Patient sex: M
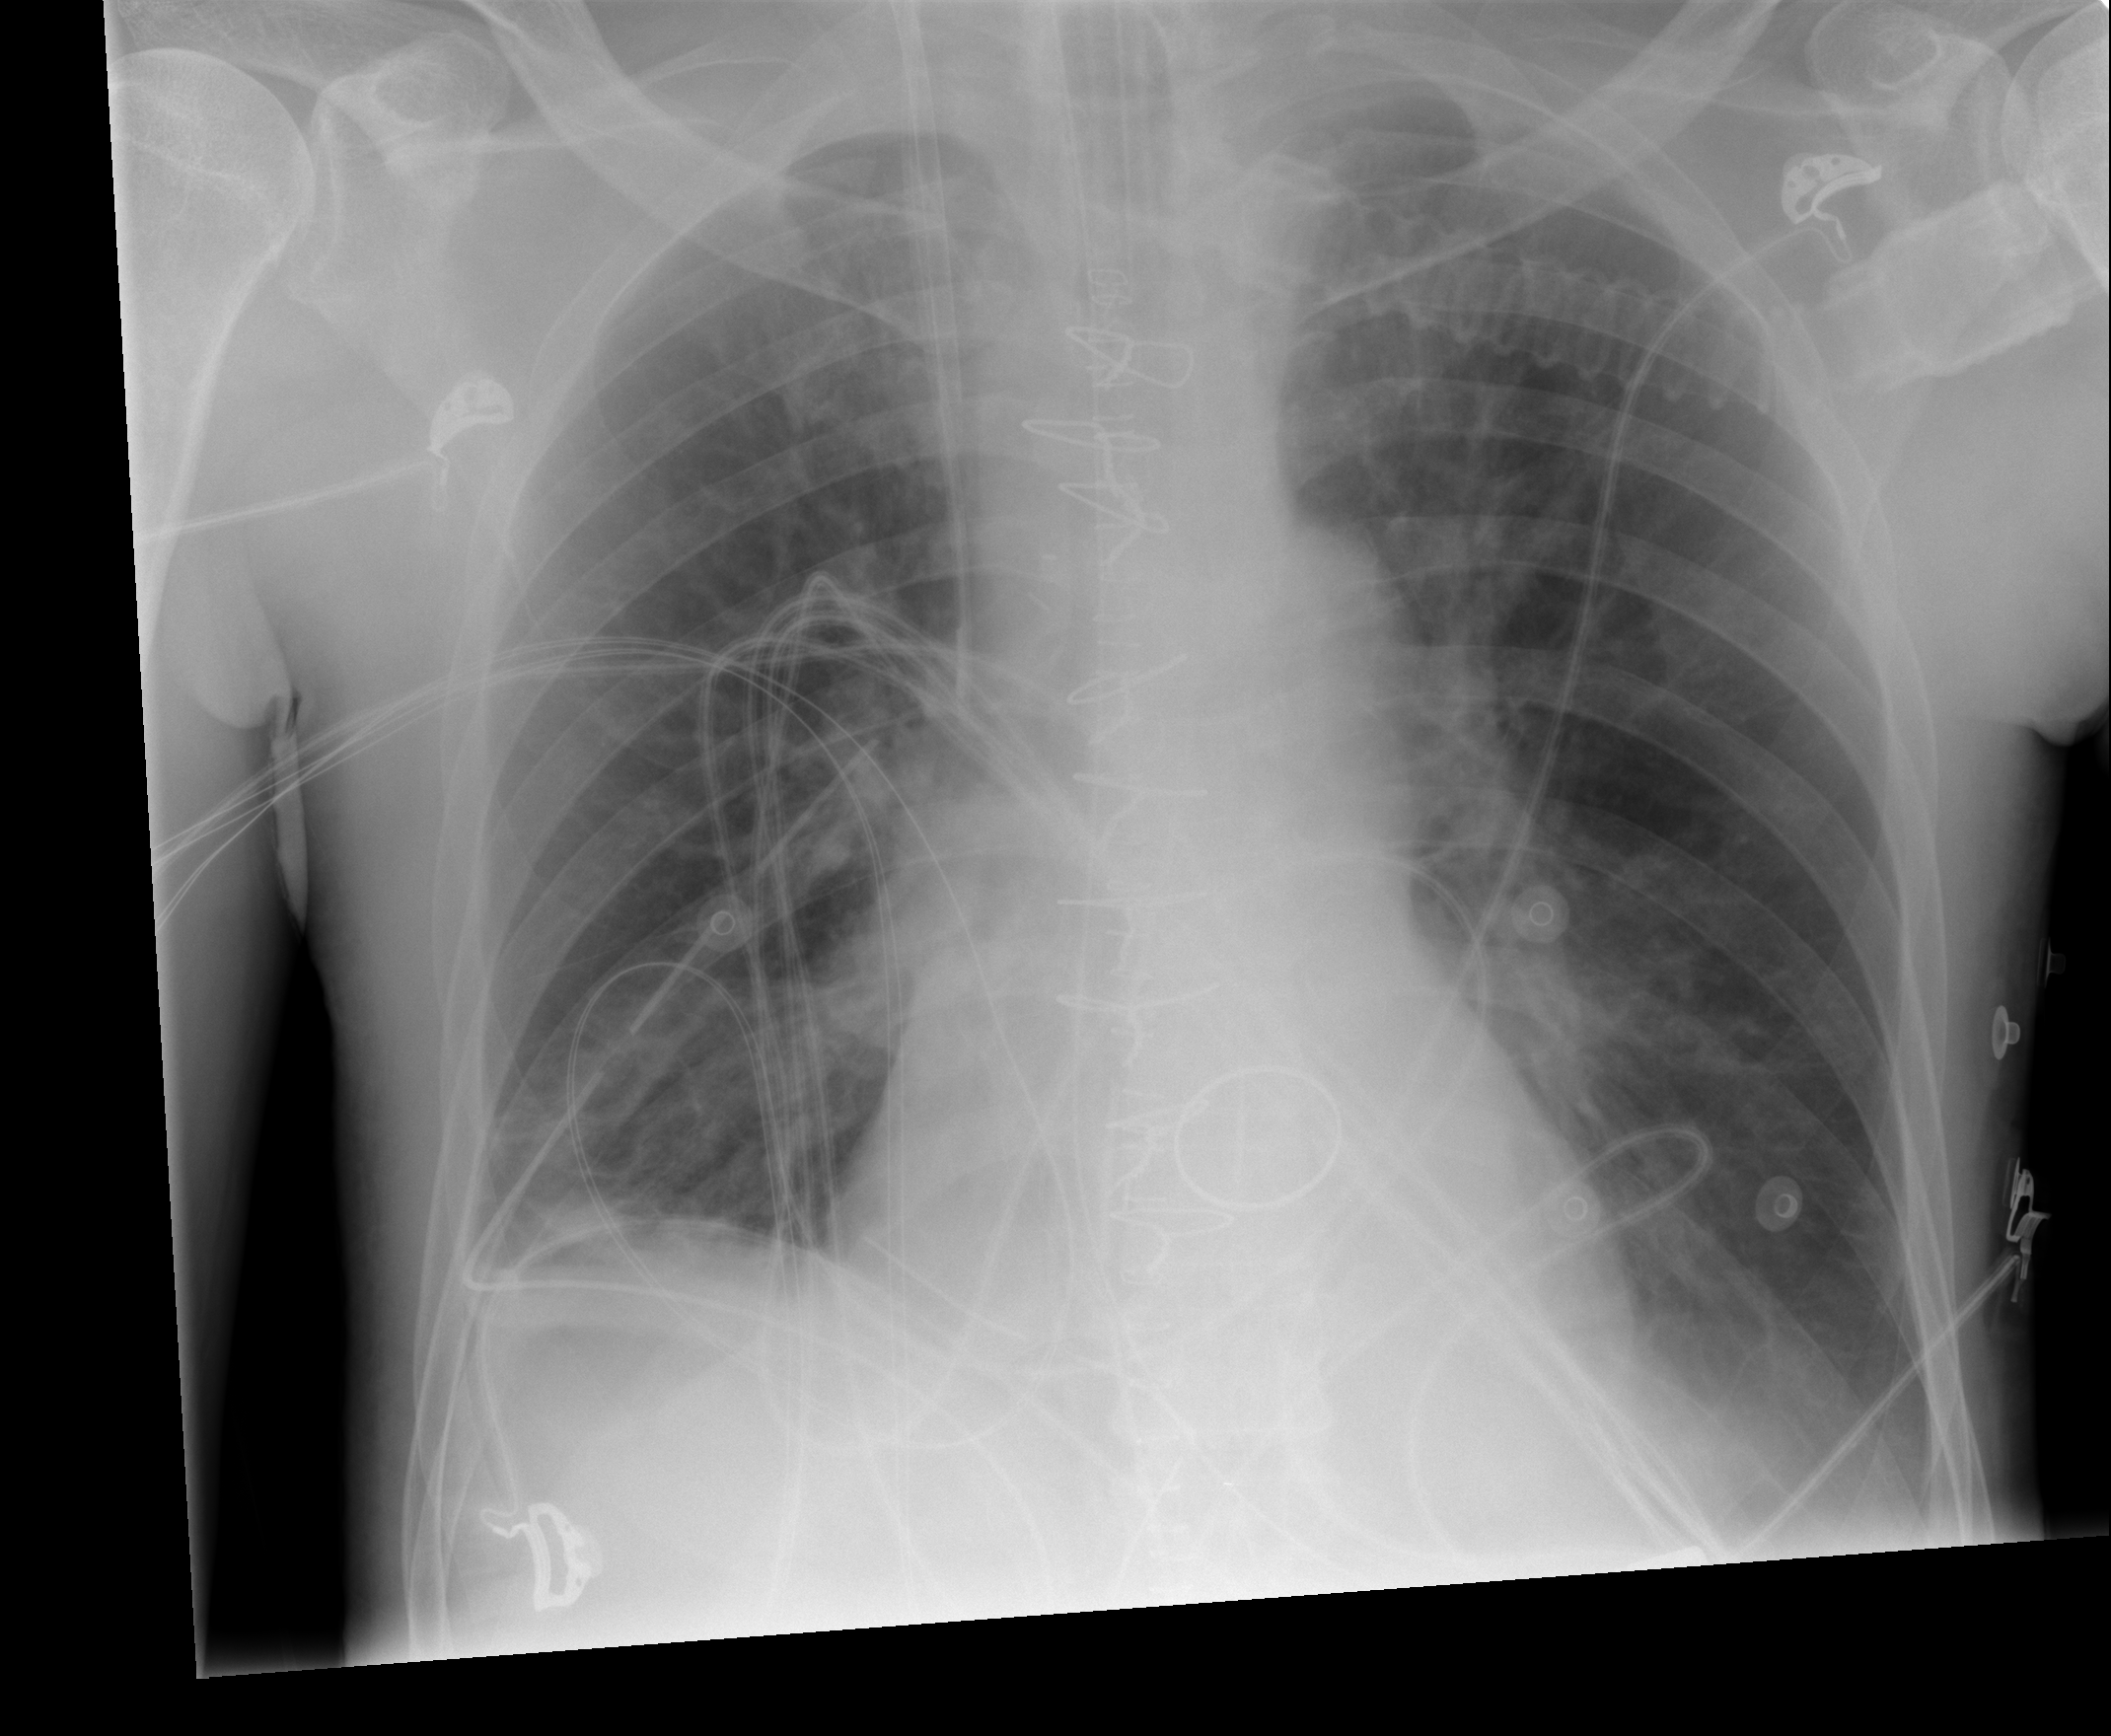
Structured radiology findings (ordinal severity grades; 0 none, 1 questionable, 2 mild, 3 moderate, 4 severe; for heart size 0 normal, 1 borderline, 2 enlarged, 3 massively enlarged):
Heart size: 0
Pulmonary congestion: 0
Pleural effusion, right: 2
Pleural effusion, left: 0
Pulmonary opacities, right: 0
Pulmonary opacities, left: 0
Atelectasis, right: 2
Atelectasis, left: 0